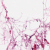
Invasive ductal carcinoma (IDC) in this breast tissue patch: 0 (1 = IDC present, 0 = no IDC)